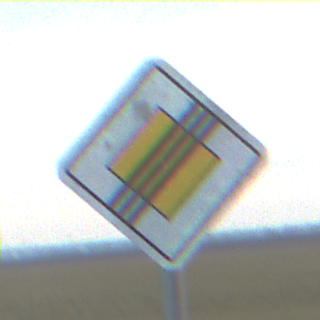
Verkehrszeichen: EndeVorfahrtsstrasse
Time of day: SunriseSunset
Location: Outdoor (RoadRail)
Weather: PartlyCloudy
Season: NotSpecified
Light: Natural